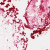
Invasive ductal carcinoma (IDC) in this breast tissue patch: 0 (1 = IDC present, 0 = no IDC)